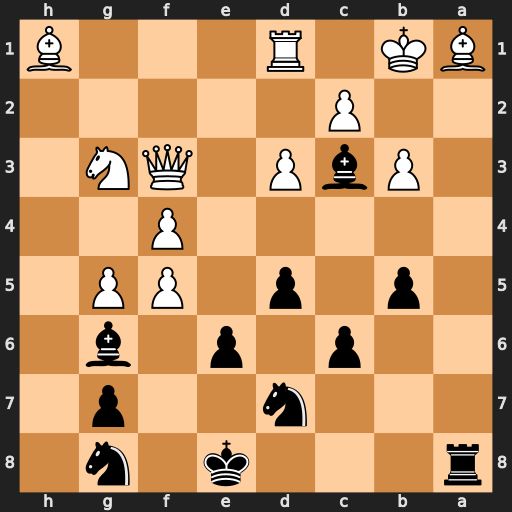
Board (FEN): r3k1n1/3n2p1/2p1p1b1/1p1p1PP1/5P2/1PbP1QN1/2P5/BK1R3B
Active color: b
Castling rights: q
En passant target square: -
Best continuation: Rxa1#